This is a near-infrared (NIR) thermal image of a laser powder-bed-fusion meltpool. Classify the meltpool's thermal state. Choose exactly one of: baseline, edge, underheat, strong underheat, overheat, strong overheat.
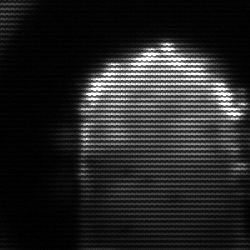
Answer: baseline